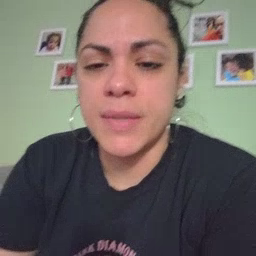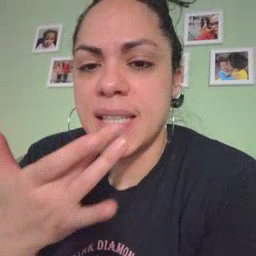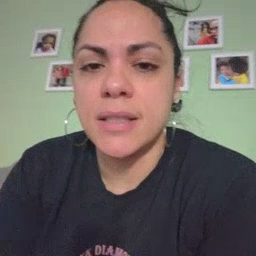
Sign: taste